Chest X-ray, AP view. Patient: 34 years old, sex M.
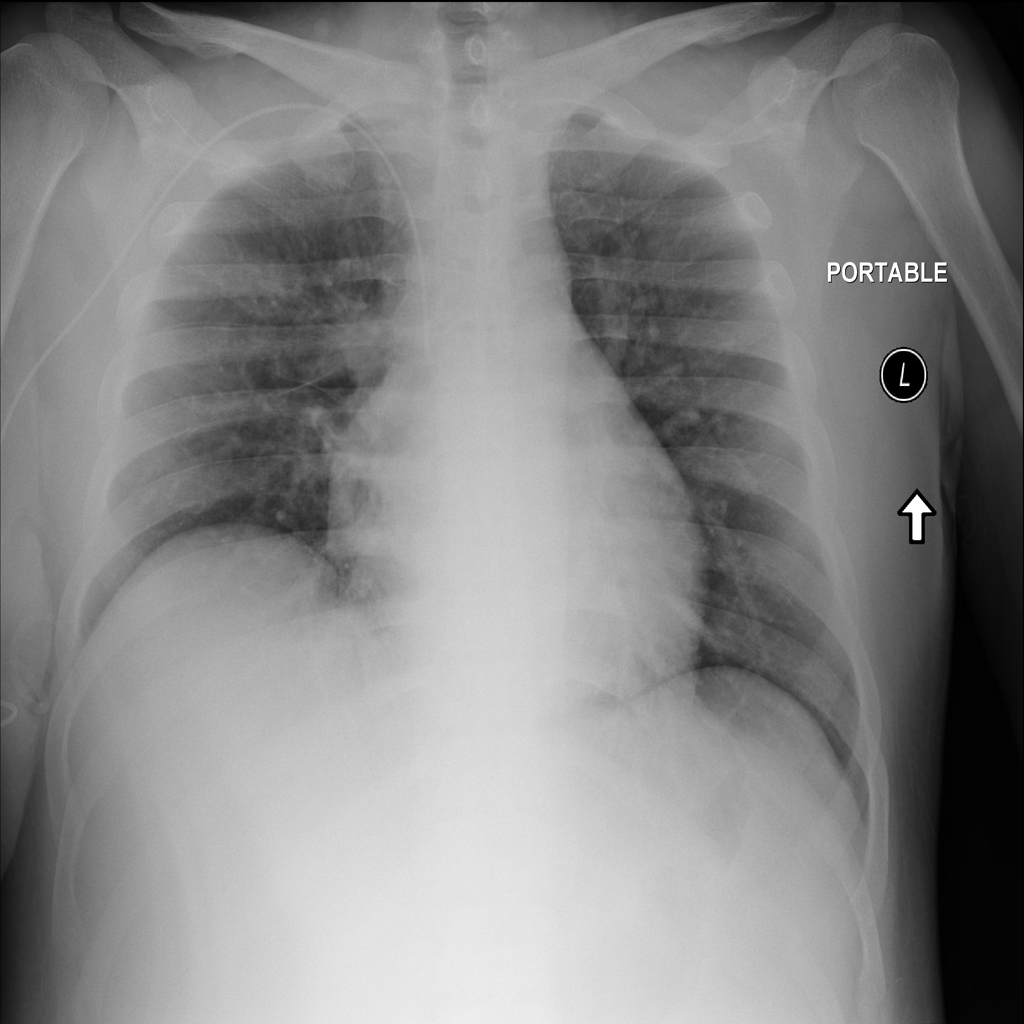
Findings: No Finding